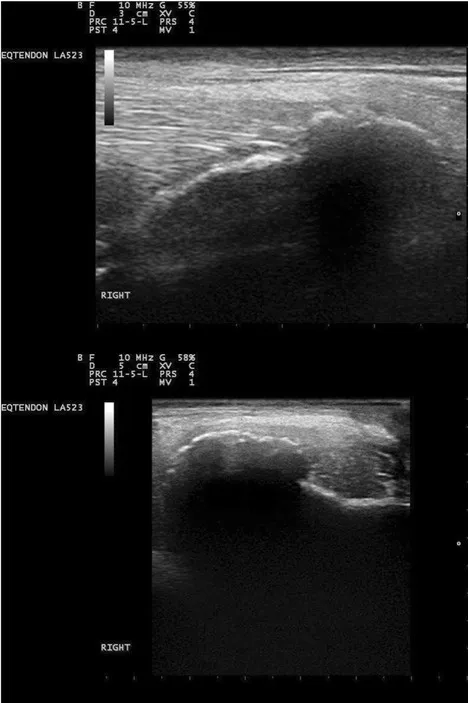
Ultrasonographic image of the lateral aspect of the elbow of a 3 year old thoroughbred gelding. Longitudinal and transverse images of the lateral epicondyle of the right elbow. There is an irregular bone surface and remodelling of the lateral epicondyle of the right humerus at the site of the origin of the ulnaris lateralis tendon. The fibre pattern of the ulnaris lateralis tendon was disrupted on the longitudinal view, with a discrete hypo-echoic region at the site of origin onto the lateral epicondyle.
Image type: radiology (ultrasound)